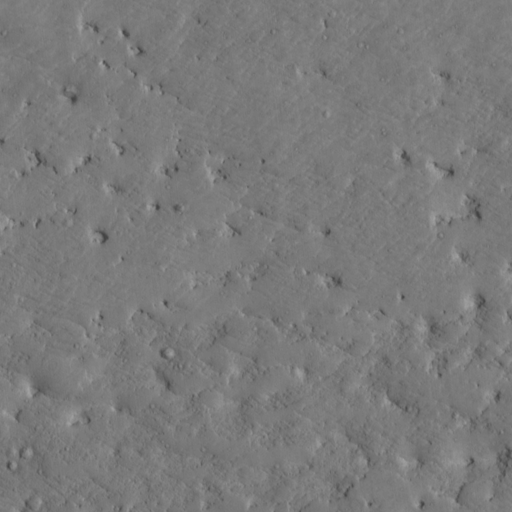
Classes present: Background